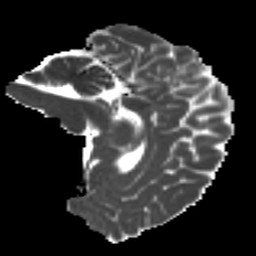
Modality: MD
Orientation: sagittal
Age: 22
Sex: male
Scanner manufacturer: ge
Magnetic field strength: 3 T
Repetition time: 7.8 s
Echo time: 0.0606 s